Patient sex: F
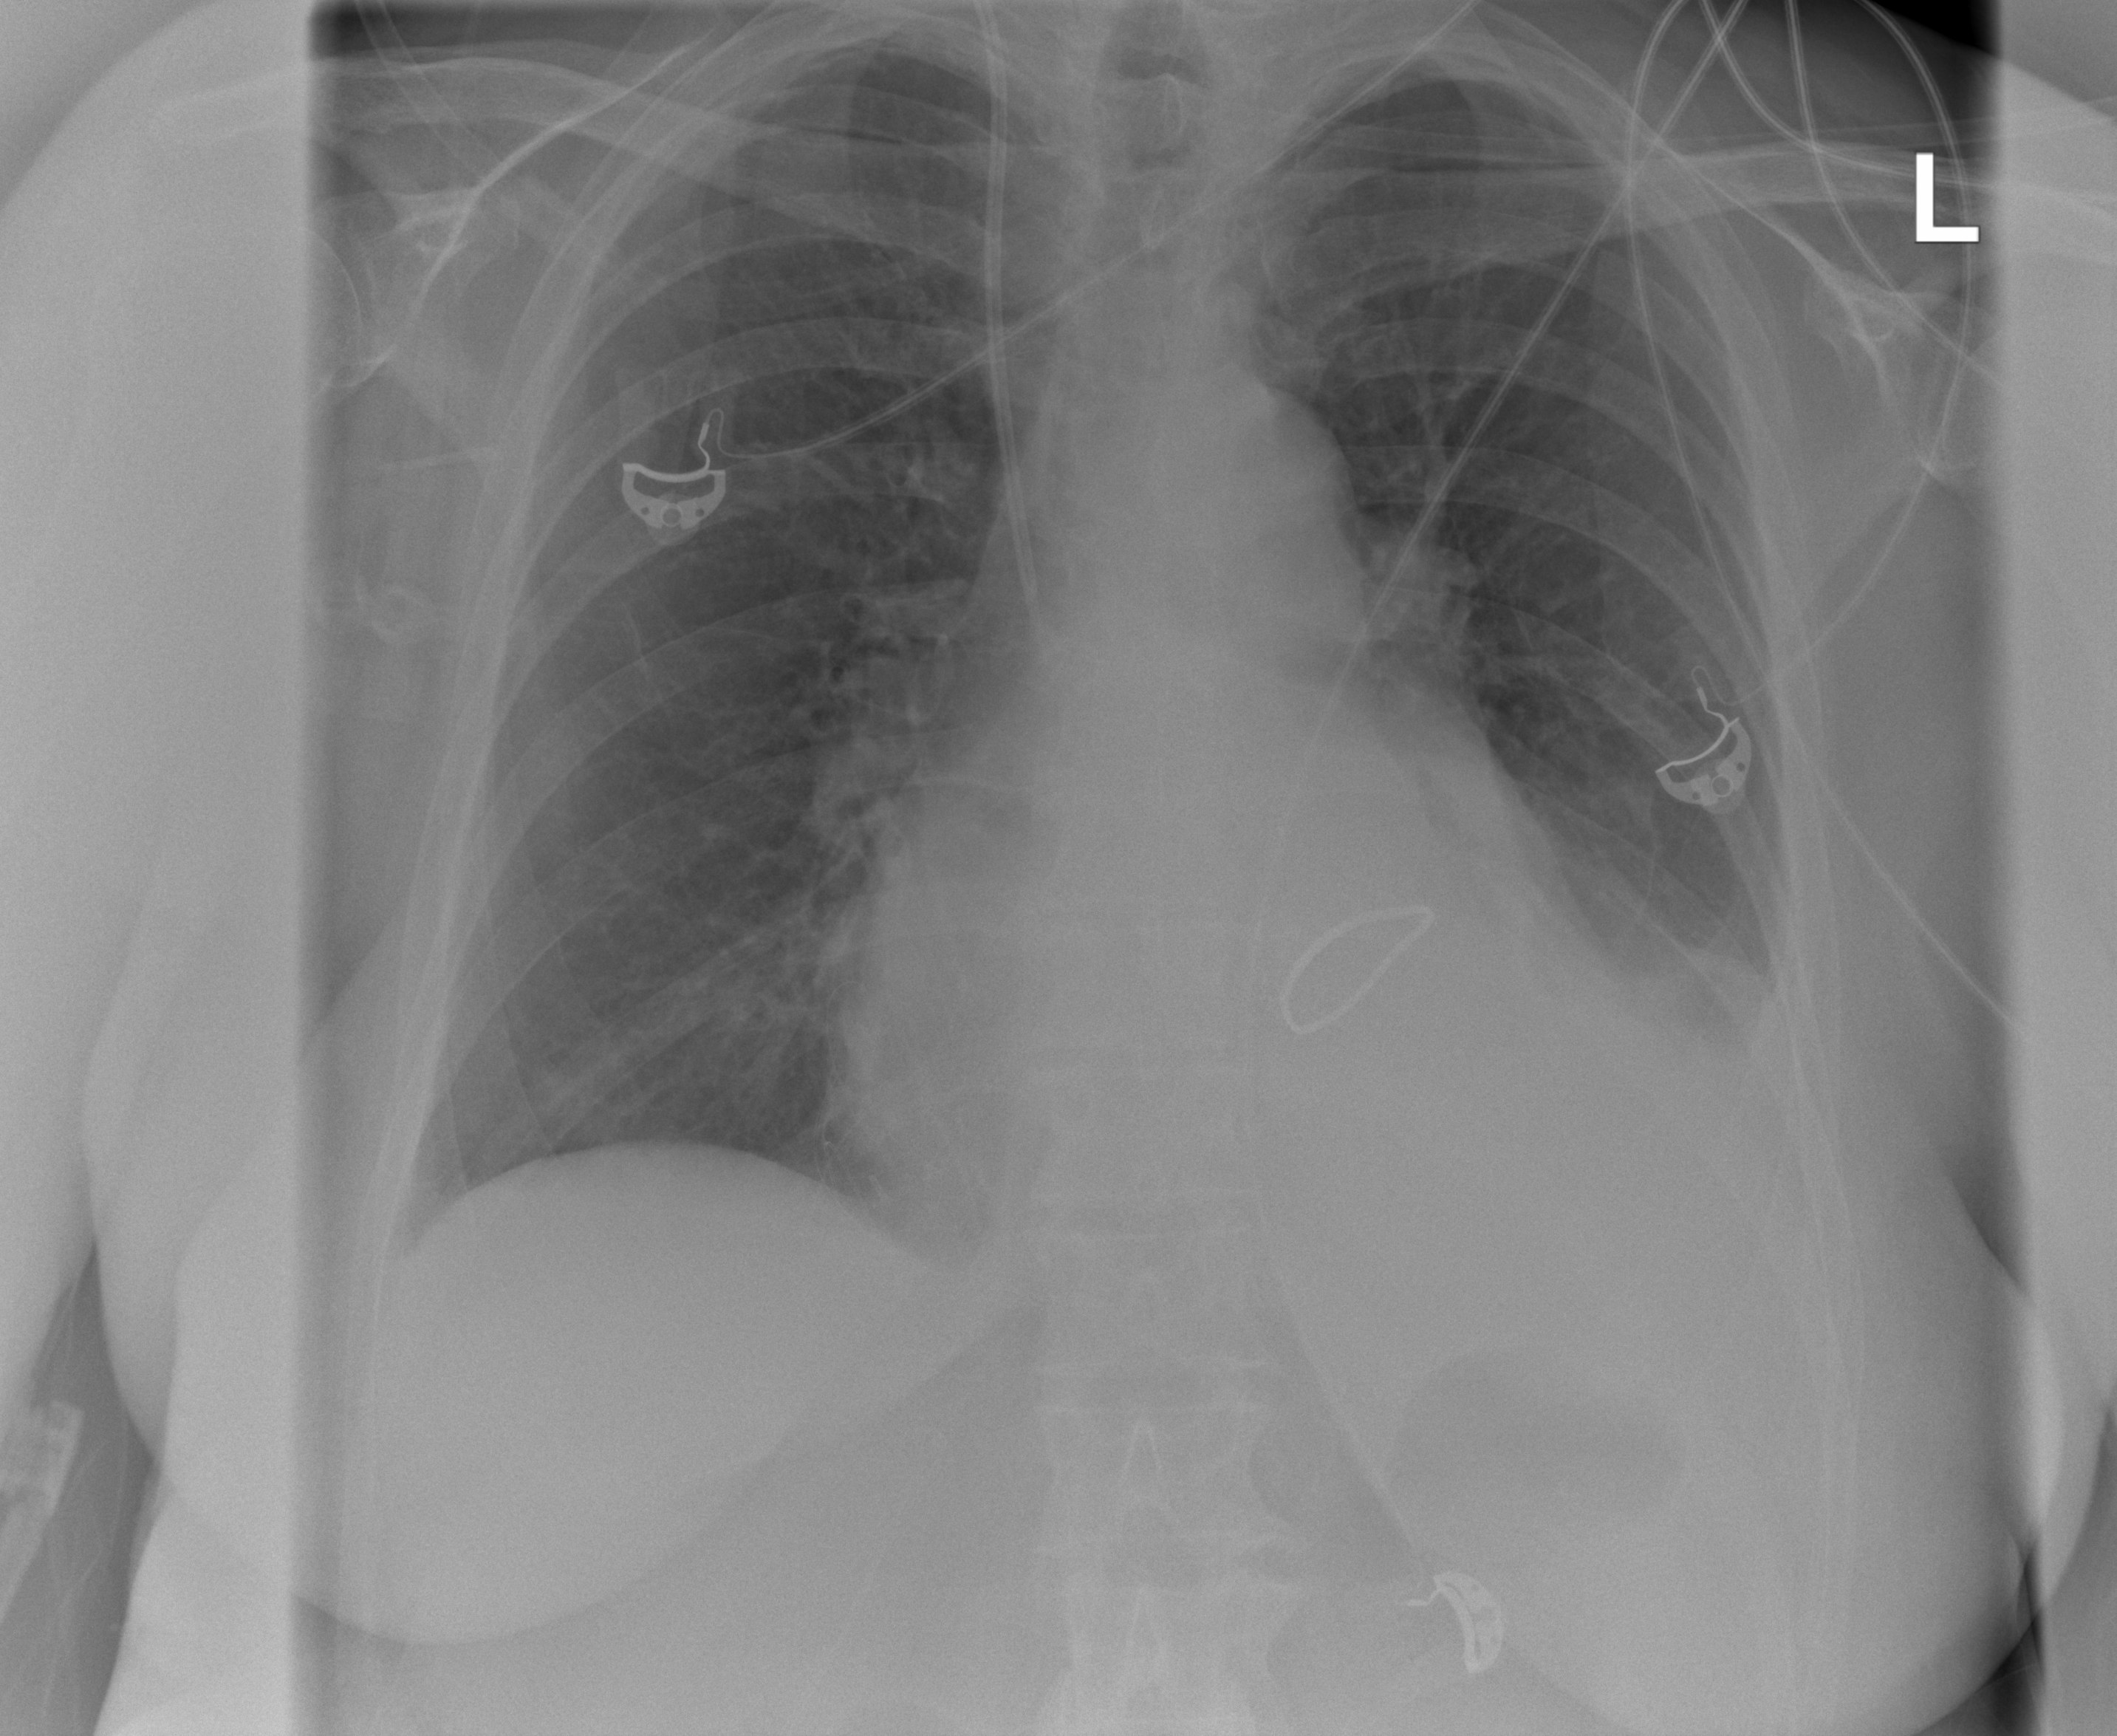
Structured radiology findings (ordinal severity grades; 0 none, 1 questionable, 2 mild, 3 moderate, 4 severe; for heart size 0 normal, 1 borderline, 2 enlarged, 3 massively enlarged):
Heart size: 2
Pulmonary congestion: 2
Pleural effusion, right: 0
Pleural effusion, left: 2
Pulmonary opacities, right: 0
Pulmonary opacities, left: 0
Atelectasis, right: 1
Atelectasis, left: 2